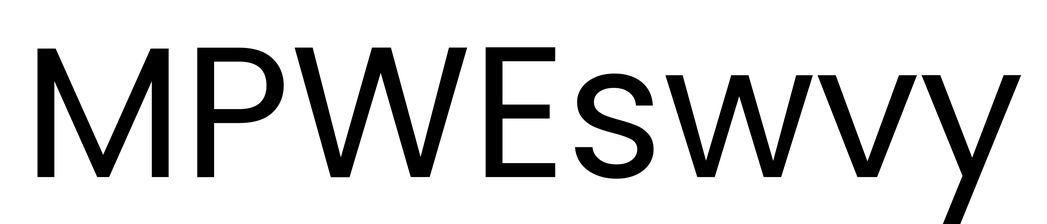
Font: Poppins-Regular